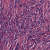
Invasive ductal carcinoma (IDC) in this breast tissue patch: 1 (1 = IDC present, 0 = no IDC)